Field crop: tomato
Growth stage: 1
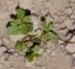
Species: portulaca